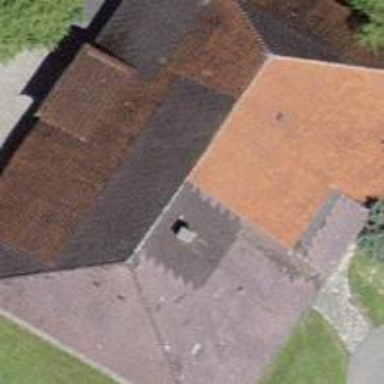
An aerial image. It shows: Farm building.